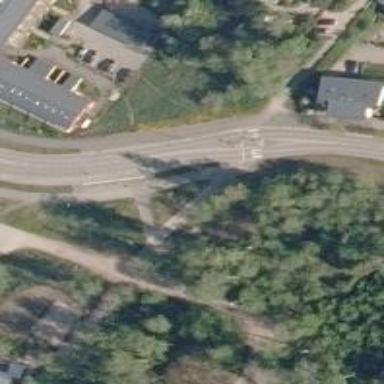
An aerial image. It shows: Uncontrolled crossing with pedestrian island.